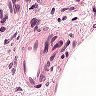
Metastatic tissue present: no